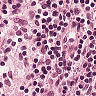
Metastatic tissue present: no